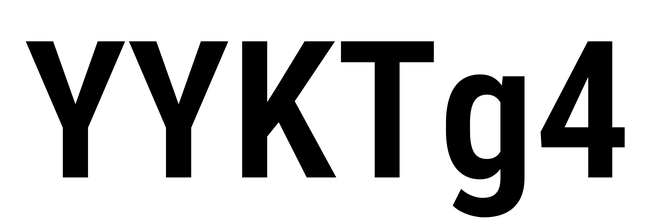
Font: Roboto_Condensed_SemiBold